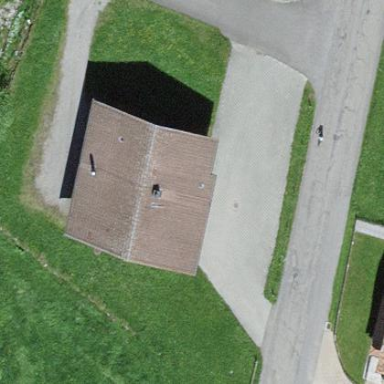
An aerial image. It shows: Detached building.